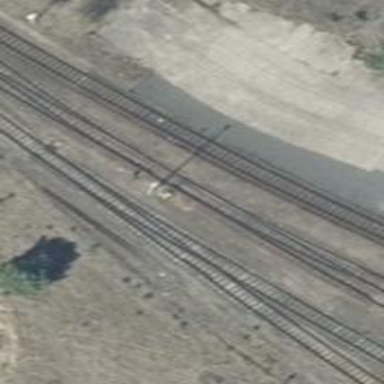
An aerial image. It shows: Railway switch.